Question: I am trying to get my labels and text boxes to line up and I'm not getting it work right.
Here is what I have:
AddCustomer.cshtml
'''
@model SuburbanCustPortal.Models.AddCustomerModel
@{
ViewBag.Title = "Add an Existing Account";
}
<h2>Change Password</h2>
<p>
Use the form below to add an existing account to your web login.
</p>
<script src="@Url.Content("~/Scripts/jquery.validate.min.js")" type="text/javascript"></script>
<script src="@Url.Content("~/Scripts/jquery.validate.unobtrusive.min.js")" type="text/javascript"></script>
@using (Html.BeginForm())
{
@Html.ValidationSummary(true, "Account not found. Please verify the infomartion below and try again.")
<div>
<fieldset>
<legend>Account Information</legend>
<p>
<span class="smalllabel">
@Html.LabelFor(m => m.Branch)
</span>
<span class="largelabel">
@Html.LabelFor(m => m.AccountNumber)
</span>
<br />
<span class="smalltextbox">
@Html.TextBoxFor(m => m.Branch)
@Html.ValidationMessageFor(m => m.Branch)
</span>
<span class="largetextbox">
@Html.TextBoxFor(m => m.AccountNumber)
@Html.ValidationMessageFor(m => m.AccountNumber)
</span>
</p>
<div class="editor-label">
AND
</div>
<div class="editor-label">
@Html.LabelFor(m => m.LastName)
</div>
<div class="editor-field">
@Html.TextBoxFor(m => m.LastName)
@Html.ValidationMessageFor(m => m.LastName)
</div>
<div class="editor-label">
OR
</div>
<div class="editor-label">
@Html.LabelFor(m => m.PhoneNumber)
</div>
<div class="editor-field">
@Html.TextBoxFor(m => m.PhoneNumber)
@Html.ValidationMessageFor(m => m.PhoneNumber)
</div>
<p>
<input type="submit" value="Register" />
</p>
</fieldset>
</div>
}
'''
This is my Site.css:
'''
/*----------------------------------------------------------
The base color for this template is #5c87b2. If you'd like
to use a different color start by replacing all instances of
#5c87b2 with your new color.
----------------------------------------------------------*/
body {
background-color: #5c87b2;
font-size: .85em;
font-family: "Trebuchet MS", Verdana, Helvetica, Sans-Serif;
margin: 0;
padding: 0;
color: #696969;
}
a:link {
color: #034af3;
text-decoration: underline;
}
a:visited {
color: #505abc;
}
a:hover {
color: #1d60ff;
text-decoration: none;
}
a:active {
color: #12eb87;
}
p, ul {
margin-bottom: 20px;
line-height: 1.6em;
}
header,
footer,
nav,
section {
display: block;
}
/* HEADINGS
----------------------------------------------------------*/
h1, h2, h3, h4, h5, h6 {
font-size: 1.5em;
color: #000;
}
h1 {
font-size: 2em;
padding-bottom: 0;
margin-bottom: 0;
}
h2 {
padding: 0 0 10px 0;
}
h3 {
font-size: 1.2em;
}
h4 {
font-size: 1.1em;
}
h5, h6 {
font-size: 1em;
}
/* PRIMARY LAYOUT ELEMENTS
----------------------------------------------------------*/
/* you can specify a greater or lesser percentage for the
page width. Or, you can specify an exact pixel width. */
.page {
width: 90%;
margin-left: auto;
margin-right: auto;
}
header, #header {
position: relative;
margin-bottom: 0px;
color: #000;
padding: 0;
}
header h1, #header h1 {
font-weight: bold;
padding: 5px 0;
margin: 0;
color: #fff;
border: none;
line-height: 2em;
font-size: 32px !important;
text-shadow: 1px 1px 2px #111;
}
#main {
padding: 30px 30px 15px 30px;
background-color: #fff;
border-radius: 4px 0 0 0;
-webkit-border-radius: 4px 0 0 0;
-moz-border-radius: 4px 0 0 0;
}
footer,
#footer {
background-color: #fff;
color: #999;
padding: 10px 0;
text-align: center;
line-height: normal;
margin: 0 0 30px 0;
font-size: .9em;
border-radius: 0 0 4px 4px;
-webkit-border-radius: 0 0 4px 4px;
-moz-border-radius: 0 0 4px 4px;
}
/* TAB MENU
----------------------------------------------------------*/
ul#menu {
border-bottom: 1px #5C87B2 solid;
padding: 0 0 2px;
position: relative;
margin: 0;
text-align: right;
}
ul#menu li {
display: inline;
list-style: none;
}
ul#menu li#greeting {
padding: 10px 20px;
font-weight: bold;
text-decoration: none;
line-height: 2.8em;
color: #fff;
}
ul#menu li a {
padding: 10px 20px;
font-weight: bold;
text-decoration: none;
line-height: 2.8em;
background-color: #e8eef4;
color: #034af3;
border-radius: 4px 4px 0 0;
-webkit-border-radius: 4px 4px 0 0;
-moz-border-radius: 4px 4px 0 0;
}
ul#menu li a:hover {
background-color: #fff;
text-decoration: none;
}
ul#menu li a:active {
background-color: #a6e2a6;
text-decoration: none;
}
ul#menu li.selected a {
background-color: #fff;
color: #000;
}
/* FORM LAYOUT ELEMENTS
----------------------------------------------------------*/
fieldset {
border: 1px solid #ddd;
padding: 0 1.4em 1.4em 1.4em;
margin: 0 0 1.5em 0;
}
legend {
font-size: 1.2em;
font-weight: bold;
}
textarea {
min-height: 75px;
}
input[type="text"],
input[type="password"] {
border: 1px solid #ccc;
padding: 2px;
font-size: 1.2em;
color: #444;
width: 200px;
}
select {
border: 1px solid #ccc;
padding: 2px;
font-size: 1.2em;
color: #444;
}
input[type="submit"] {
font-size: 1.2em;
padding: 5px;
}
/* TABLE
----------------------------------------------------------*/
table {
border: solid 1px #e8eef4;
border-collapse: collapse;
}
table td {
padding: 5px;
border: solid 1px #e8eef4;
}
table th {
padding: 6px 5px;
text-align: left;
background-color: #e8eef4;
border: solid 1px #e8eef4;
}
/* MISC
----------------------------------------------------------*/
.clear {
clear: both;
}
.error {
color: Red;
}
nav,
#menucontainer {
margin-top: 40px;
}
div#title {
display: block;
float: left;
text-align: left;
}
#logindisplay {
font-size: 1.1em;
display: block;
text-align: right;
margin: 10px;
color: White;
}
#logindisplay a:link {
color: white;
text-decoration: underline;
}
#logindisplay a:visited {
color: white;
text-decoration: underline;
}
#logindisplay a:hover {
color: white;
text-decoration: none;
}
/* Styles for validation helpers
-----------------------------------------------------------*/
.field-validation-error {
color: #ff0000;
}
.field-validation-valid {
display: none;
}
.input-validation-error {
border: 1px solid #ff0000;
background-color: #ffeeee;
}
.validation-summary-errors {
font-weight: bold;
color: #ff0000;
}
.validation-summary-valid {
display: none;
}
/* Styles for editor and display helpers
----------------------------------------------------------*/
.display-label,
.editor-label {
margin: 1em 0 0 0;
}
.display-field,
.editor-field {
margin: 0.5em 0 0 0;
}
.text-box {
width: 30em;
}
.text-box.multi-line {
height: 6.5em;
}
.tri-state {
width: 6em;
}
/* custom created by eric */
.smalllabel {
margin: 1em 0 0 0;
width: 30em;
}
.smalltextbox {
margin: 1em 0 0 0;
width: 30em;
}
.largelabel {
margin: 1em 0 0 0;
width: 60em;
}
.largetextbox {
margin: 1em 0 0 0;
width: 60em;
}
'''
And this is the results:

I am trying to get the Branch label and text box to be the same small size and the account number to be the larger (same) size.
Apparently I'm not getting the css classes right in the code.
Any ideas what I am doing wrong?
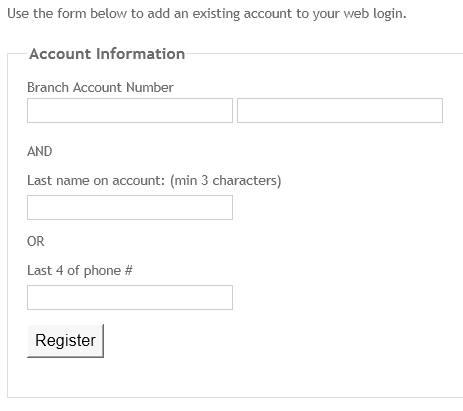
Answer: try using -
'''
@Html.TextBoxFor(m => m.Branch, new { @class = "smalltextbox" })
'''
this will apply the class to the textbox directly and not the span wrapper - I think you are using the default css file with a razor page that contains a css class that is applying to your textbox while you are applying your css to the span wrapper.
Also, smalltextbox and smalllabel look the same to me :) - not sure if you need them both.